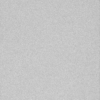
Label: dusty